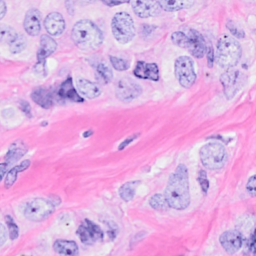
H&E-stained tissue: Breast